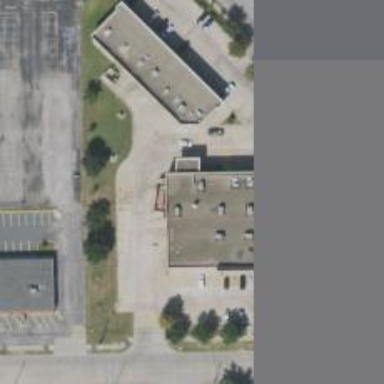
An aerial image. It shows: Pharmacy providing healthcare services.